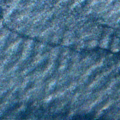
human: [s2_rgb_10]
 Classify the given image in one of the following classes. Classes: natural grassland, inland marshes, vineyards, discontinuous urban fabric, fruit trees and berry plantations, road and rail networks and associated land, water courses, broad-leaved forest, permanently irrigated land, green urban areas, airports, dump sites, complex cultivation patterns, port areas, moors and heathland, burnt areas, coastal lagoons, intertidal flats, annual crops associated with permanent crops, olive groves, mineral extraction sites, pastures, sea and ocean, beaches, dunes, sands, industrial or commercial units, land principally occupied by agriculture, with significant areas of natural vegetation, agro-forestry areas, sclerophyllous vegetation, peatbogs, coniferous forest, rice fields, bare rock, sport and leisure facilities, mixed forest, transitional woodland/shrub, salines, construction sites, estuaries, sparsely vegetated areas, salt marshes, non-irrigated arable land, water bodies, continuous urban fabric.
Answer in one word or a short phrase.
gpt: sea and ocean